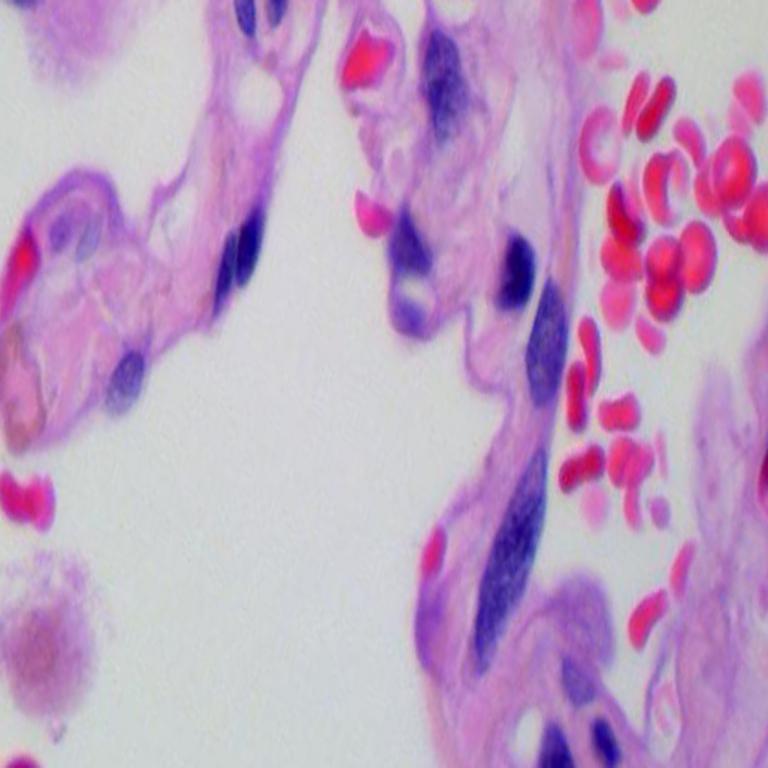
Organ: lung
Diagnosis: benign